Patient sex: M
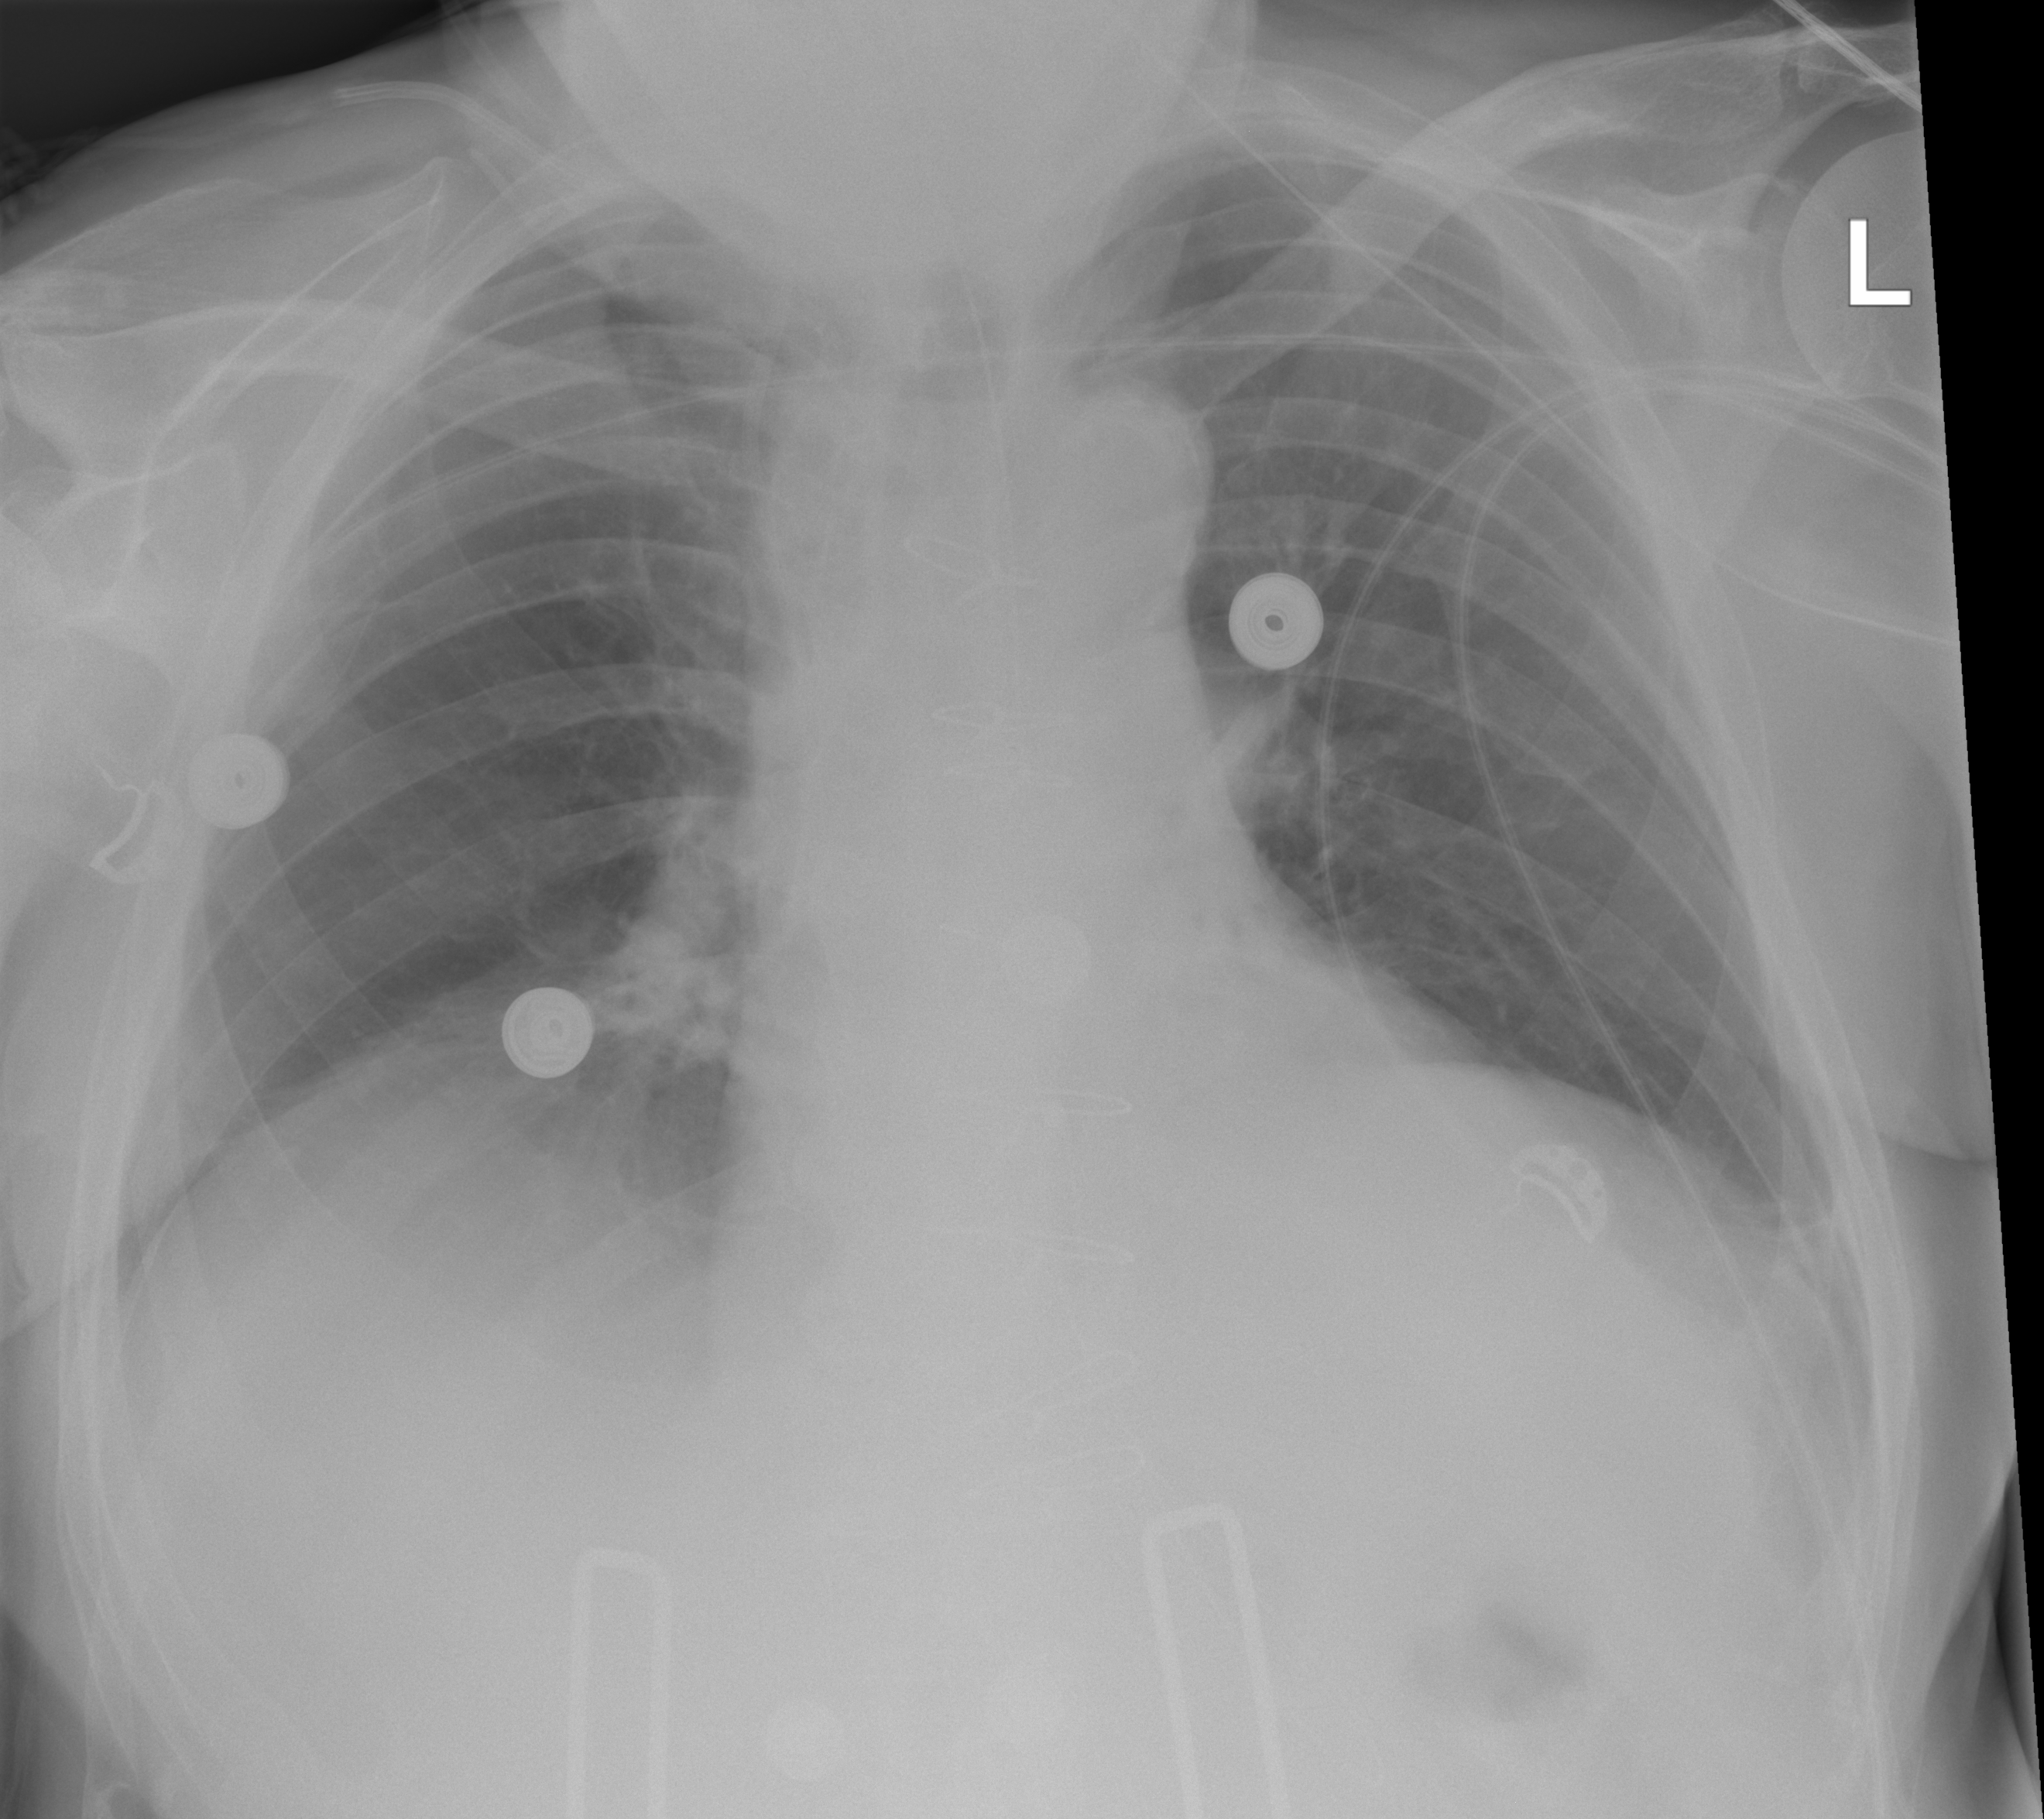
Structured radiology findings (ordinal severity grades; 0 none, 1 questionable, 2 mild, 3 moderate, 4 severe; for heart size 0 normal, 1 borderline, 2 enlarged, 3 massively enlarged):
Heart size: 2
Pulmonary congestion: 0
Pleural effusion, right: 2
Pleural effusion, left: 2
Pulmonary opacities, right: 0
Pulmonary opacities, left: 0
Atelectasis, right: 2
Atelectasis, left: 2